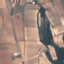
Land use / land cover: PermanentCrop